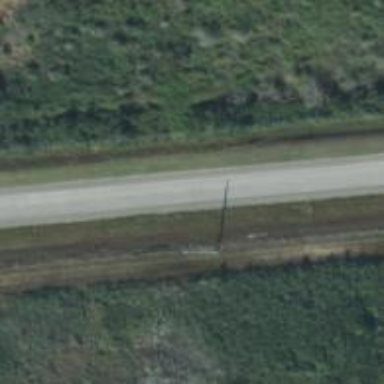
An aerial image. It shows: Power pole.